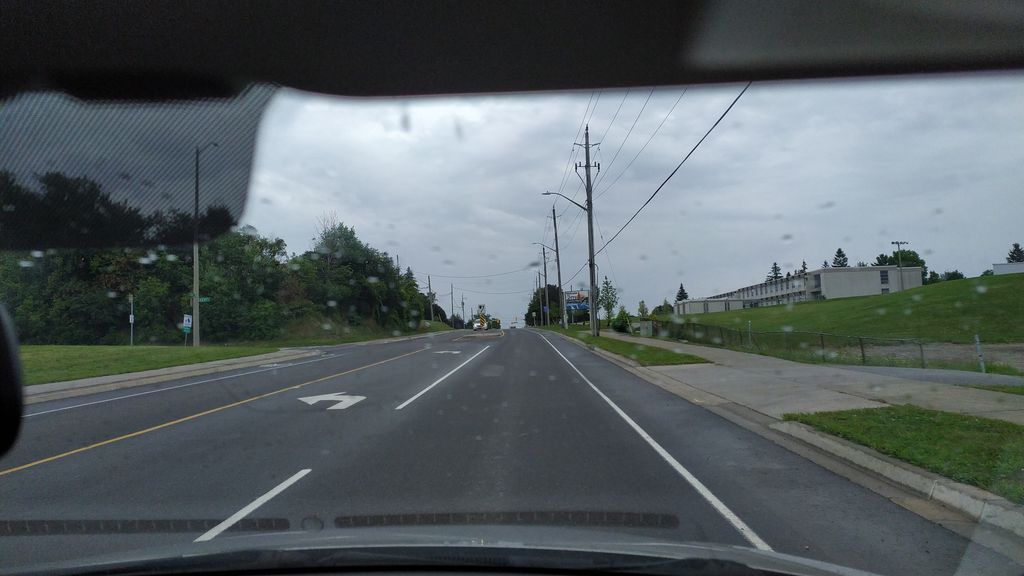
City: kitchener-waterloo